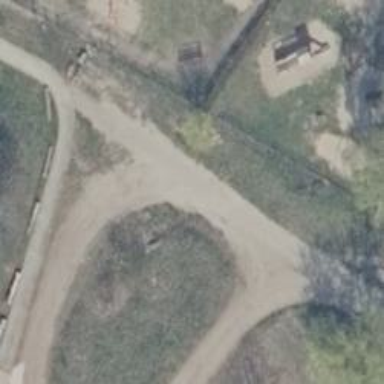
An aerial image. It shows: Compacted path road.